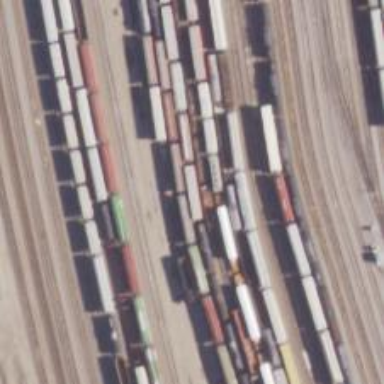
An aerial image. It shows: Railway yard in service.